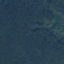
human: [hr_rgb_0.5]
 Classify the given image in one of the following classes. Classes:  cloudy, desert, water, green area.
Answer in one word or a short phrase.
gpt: green area